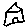
Label: house